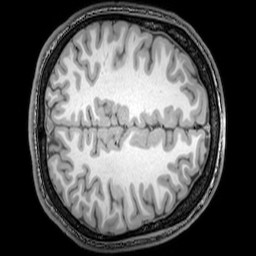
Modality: T1w
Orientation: axial
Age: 21
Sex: male
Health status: healthy
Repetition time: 0.081 s
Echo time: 0.037 s